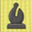
Piece: bB